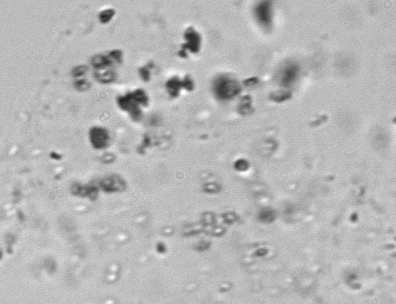
Label: Phaeocystis